Question: Upon clicking the button on the first screen the user is presented with view controllers contained within a tab bar controller. The view controllers have two tableviews in them, the first a top static table and a second table just below. The view controllers in the tab bar controller that are not within the "more" display correctly. If I go to "more" and select a view controller the view is displayed with the top cell pushed down.
If I go to the "more" screen, click edit, and move the order of view controllers in any way, view controller displayed through "more" display correctly. Upon leaving the "more" section the top table cell (top table) is not displayed.
It seems reasonable to me that there is an issue in the UI or storyboard, however nothing jumps out at me as the issue. I've tried both manually setting constraints and also using suggested constraints.
This sample project is available at <URL>

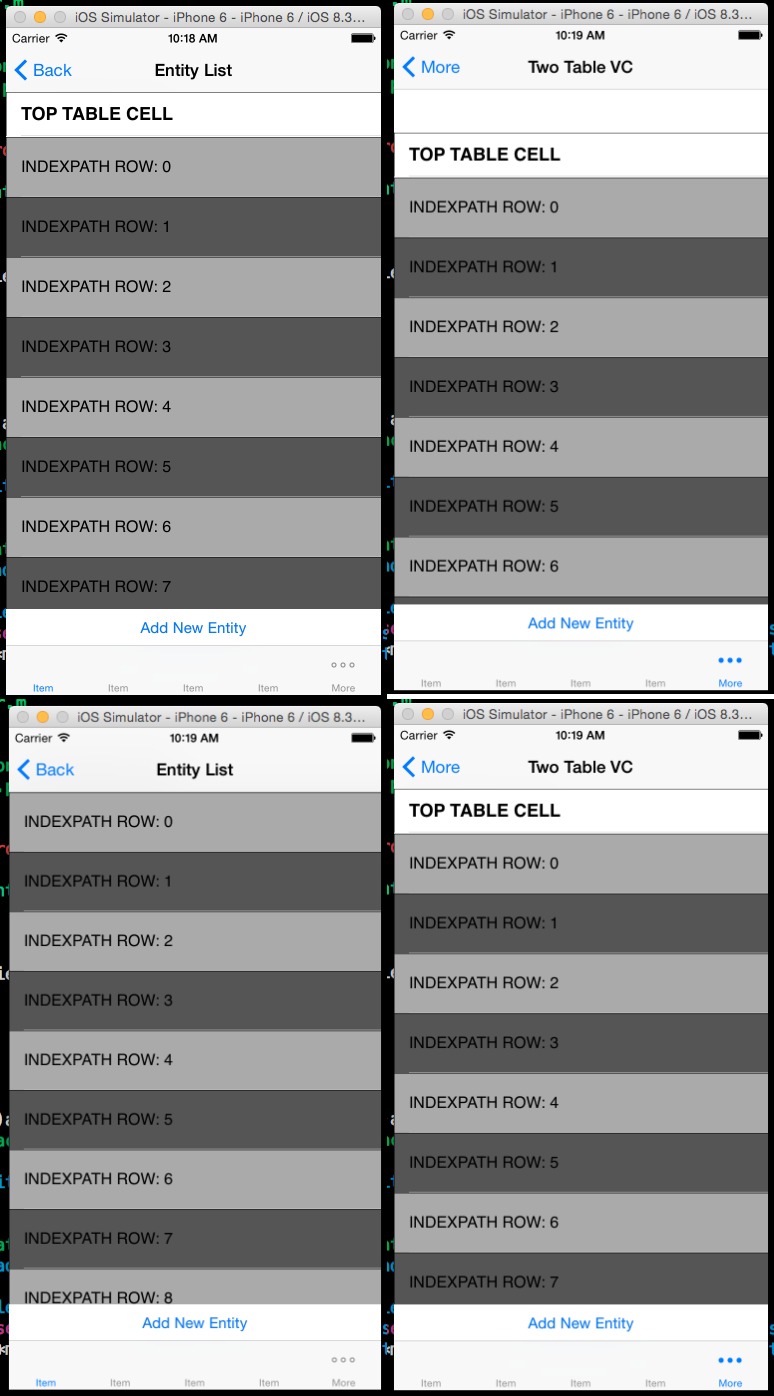
Answer: Disable Size classes,and delete the constraint(top tableView) of "vertically space to top layout guide",add pin top space to super view can solve the problem.
Maybe it's a bug of Xcode,see <URL>.